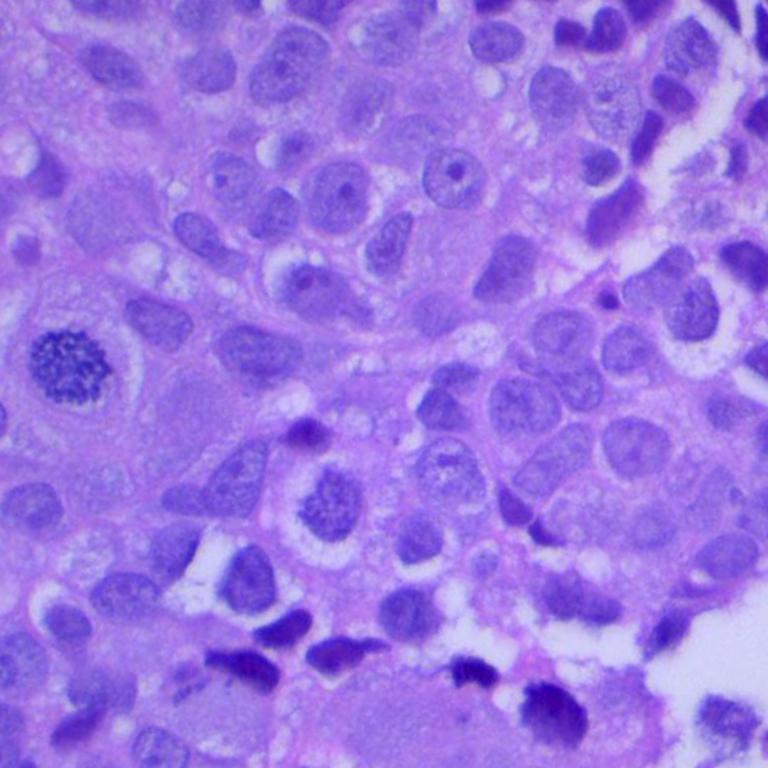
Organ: lung
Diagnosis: squamous carcinomas